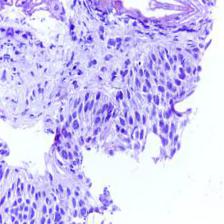
Diagnosis: OSCC